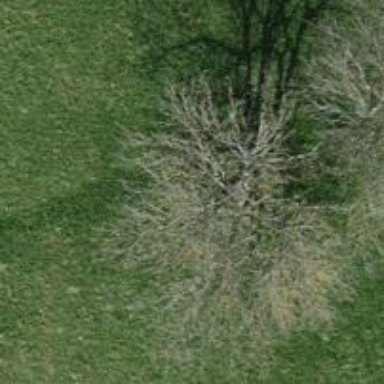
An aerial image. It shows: Agricultural area with broadleaved deciduous trees.